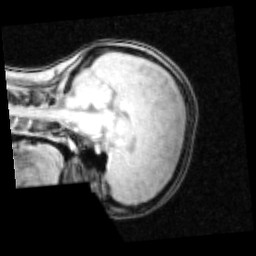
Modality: PDw
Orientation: sagittal
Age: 26
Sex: female
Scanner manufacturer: siemens
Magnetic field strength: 3 T
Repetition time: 0.25 s
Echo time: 0.00103 s